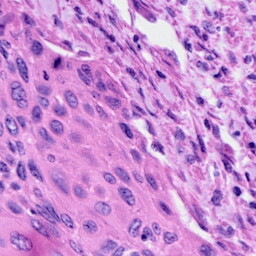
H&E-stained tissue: Cervix